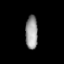
Tissue: lung
Cell type: Epithelial cells
Senescence score: 0.2405
Nuclear area (px): 403
Mean DAPI intensity: 153.685